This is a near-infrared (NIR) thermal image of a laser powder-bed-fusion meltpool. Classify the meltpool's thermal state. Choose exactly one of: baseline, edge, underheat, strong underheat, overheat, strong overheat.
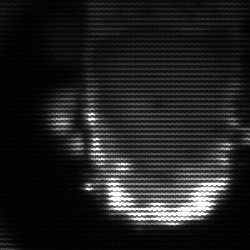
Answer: baseline